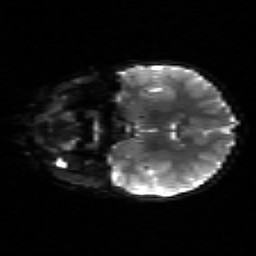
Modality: sbref
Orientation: coronal
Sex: female
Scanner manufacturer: siemens
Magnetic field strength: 3 T
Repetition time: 5 s
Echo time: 0.071 s